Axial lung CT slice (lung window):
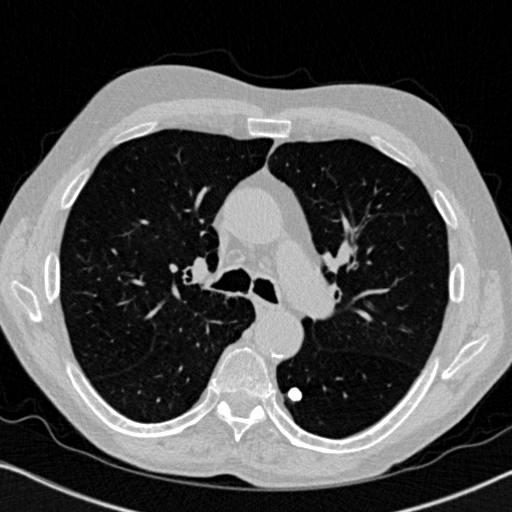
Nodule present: yes
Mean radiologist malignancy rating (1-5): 1